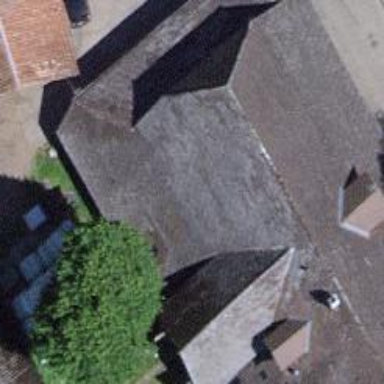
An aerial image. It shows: Farm building.